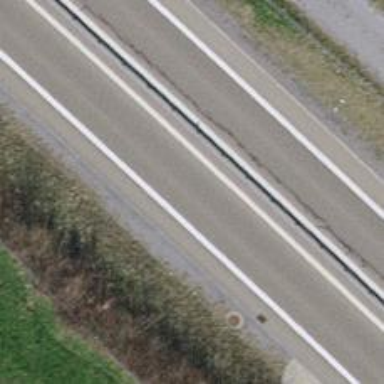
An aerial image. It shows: Asphalt trunk highway designated as motorroad.